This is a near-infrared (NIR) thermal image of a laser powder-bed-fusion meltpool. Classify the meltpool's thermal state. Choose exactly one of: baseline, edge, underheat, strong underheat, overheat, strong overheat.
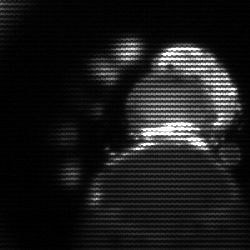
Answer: baseline